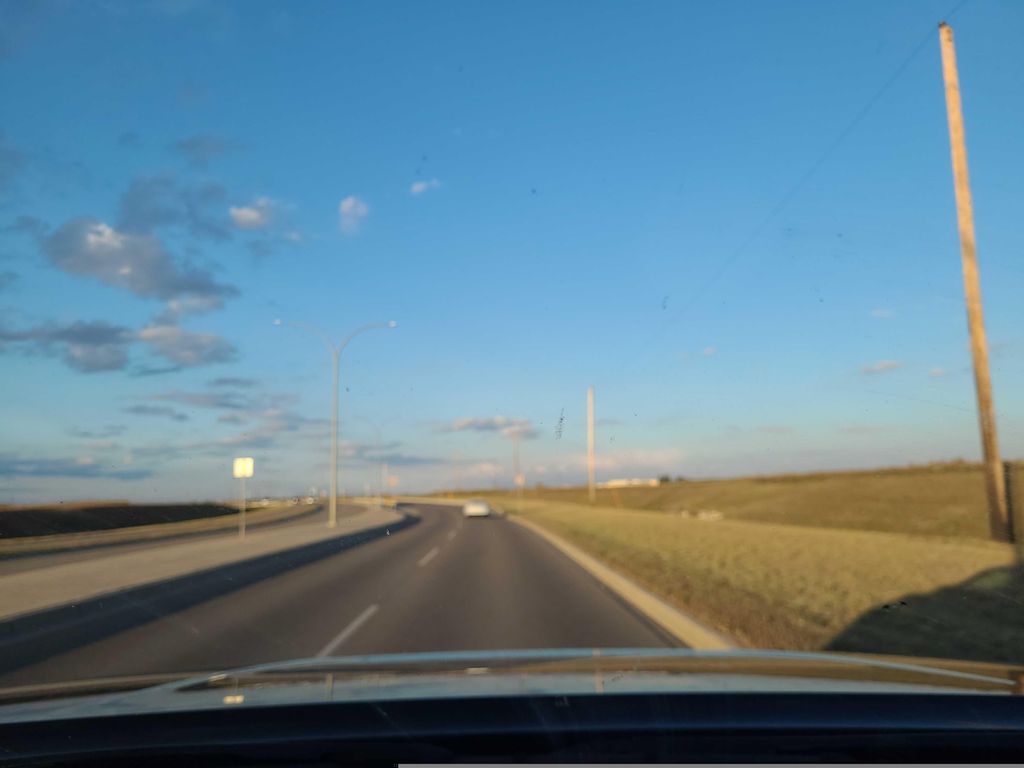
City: saskatoon